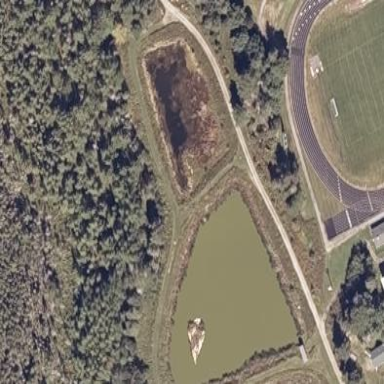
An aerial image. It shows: Basin containing waste water. It is natural water feature.